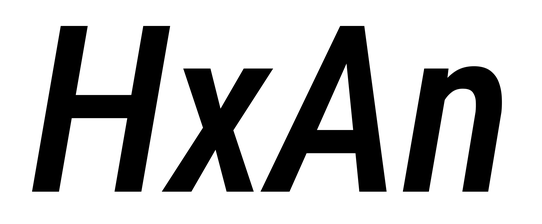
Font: Roboto-Italic_Condensed_Medium_Italic